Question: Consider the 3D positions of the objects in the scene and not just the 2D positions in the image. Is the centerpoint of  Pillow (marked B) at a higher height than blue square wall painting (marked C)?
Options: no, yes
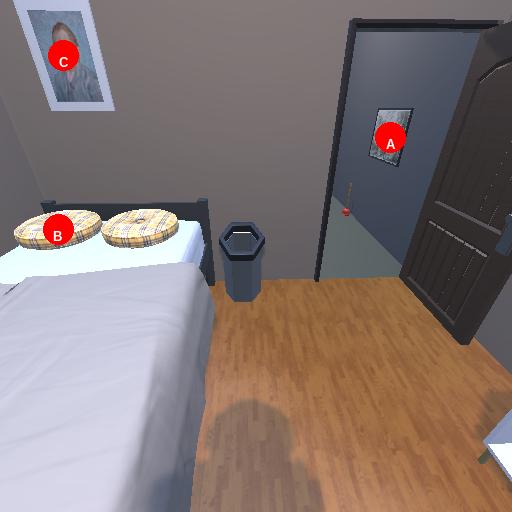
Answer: no